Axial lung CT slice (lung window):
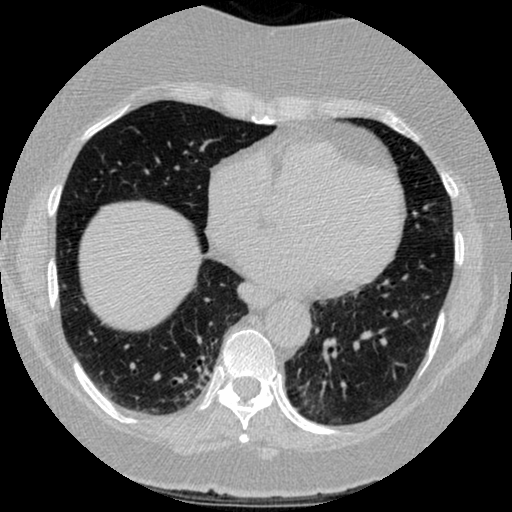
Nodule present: no